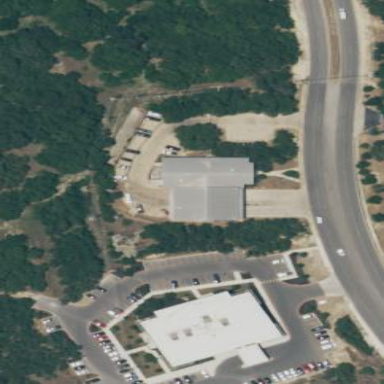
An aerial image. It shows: Fire station.